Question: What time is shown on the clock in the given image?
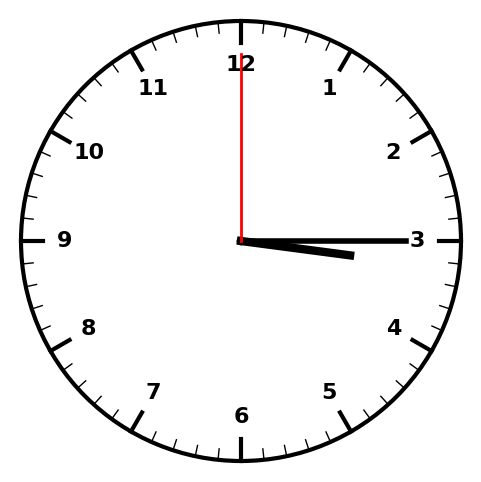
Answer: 03:15:00